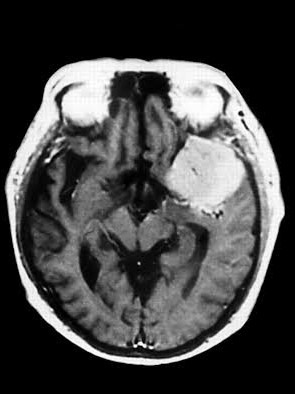
Label: meningioma